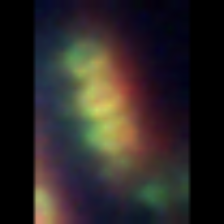
Taxon: Chaetoceros
Group: Diatoms